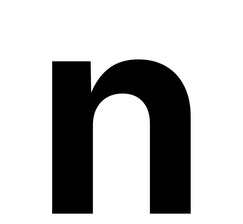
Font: Inter_Bold